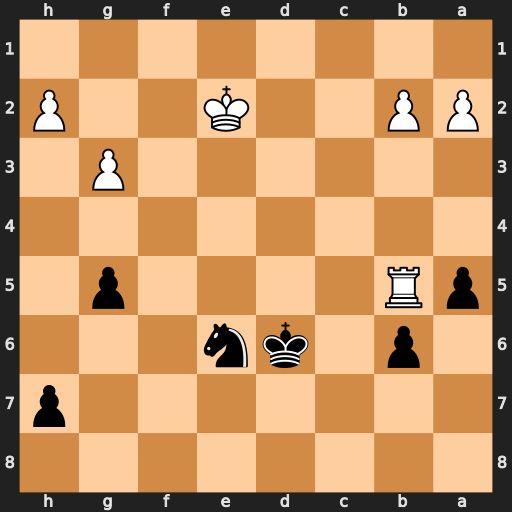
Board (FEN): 8/7p/1p1kn3/pR4p1/8/6P1/PP2K2P/8
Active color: b
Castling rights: -
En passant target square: -
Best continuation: Nd4+ Kd3 Nxb5